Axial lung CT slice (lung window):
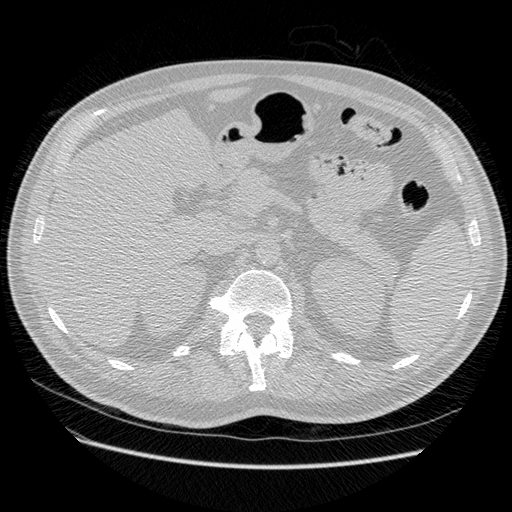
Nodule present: no